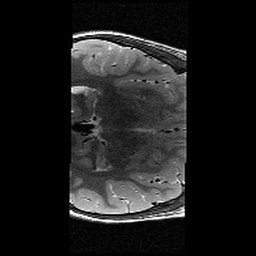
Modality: T2w
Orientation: axial
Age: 11
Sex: female
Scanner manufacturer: siemens
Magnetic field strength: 3 T
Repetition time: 9.23 s
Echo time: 0.067 s